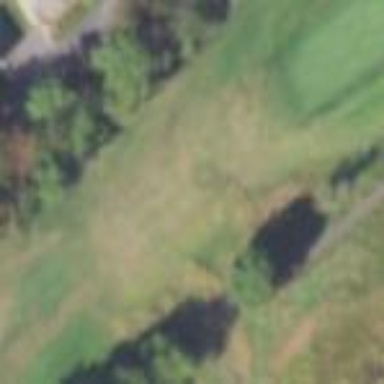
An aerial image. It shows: Golf fairway surrounded by grass.